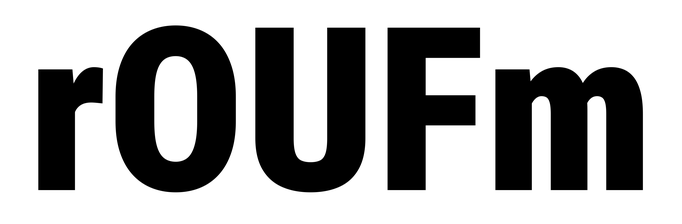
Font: Roboto_Condensed_Black